Question: What is the reading of this measurement?
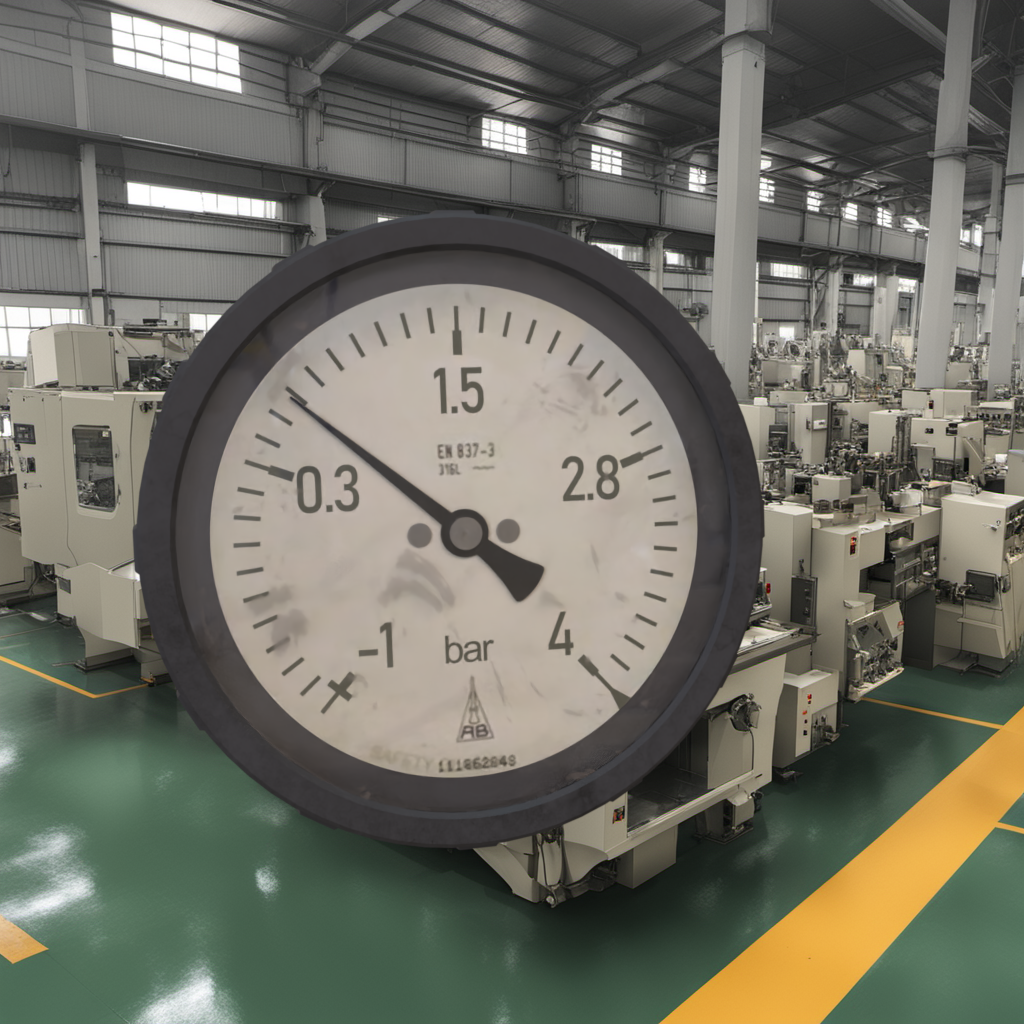
Answer: The result is 0.58
Question: What is the reading range of this measurement?
Answer: The range is from -1 to 4
Question: What is the minimum and maximum value of this measurement?
Answer: The minimum value is -1 and the maximum value is 4